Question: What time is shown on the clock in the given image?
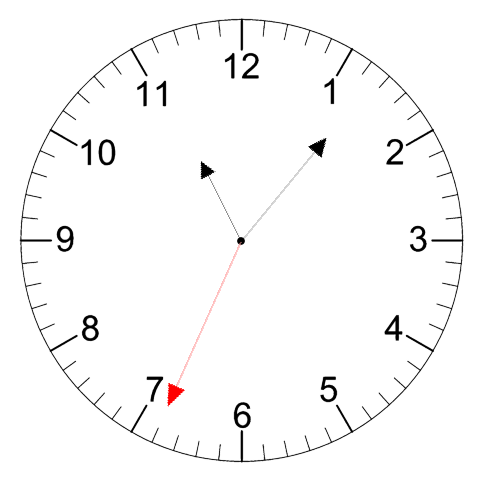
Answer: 11:06:34